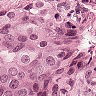
Metastatic tissue present: yes